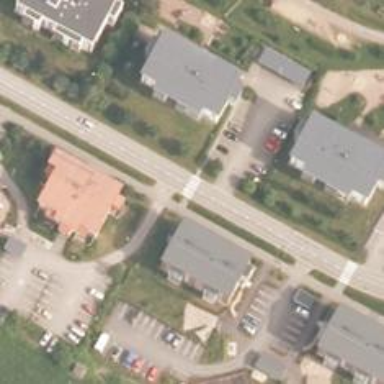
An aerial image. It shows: Marked crossing on the road.